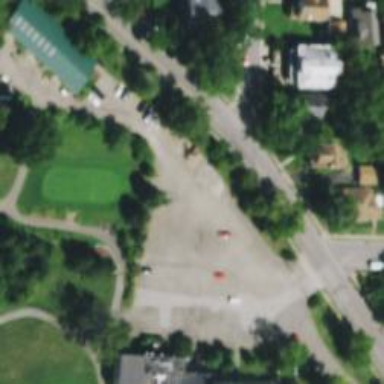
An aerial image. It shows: Service road used as golf cart path.